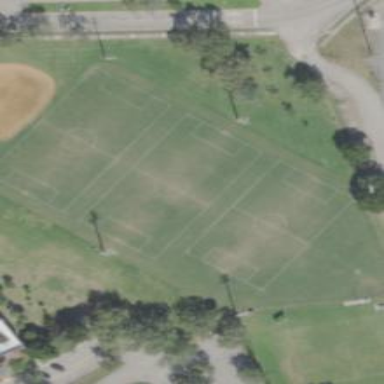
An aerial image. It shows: Soccer pitch for leisure land activities.